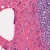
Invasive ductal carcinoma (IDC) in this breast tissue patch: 0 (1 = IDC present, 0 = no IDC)